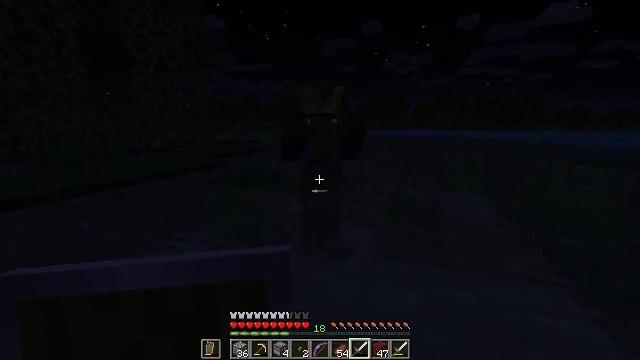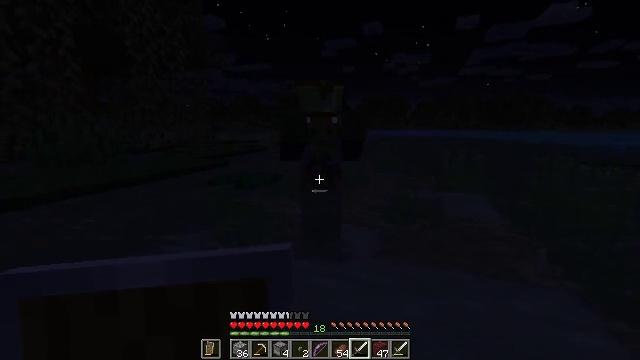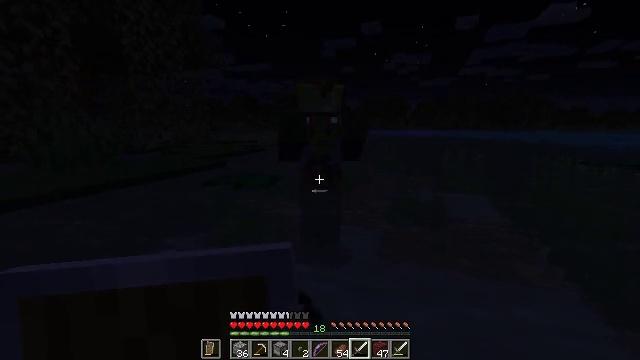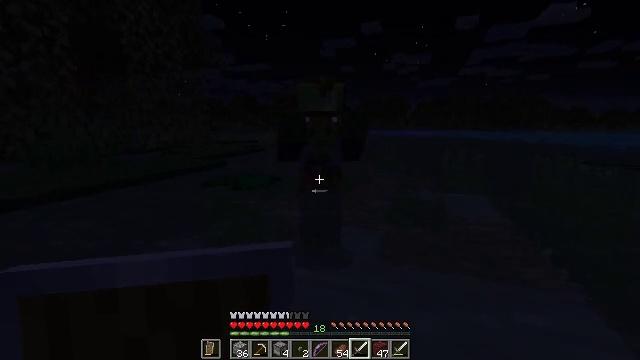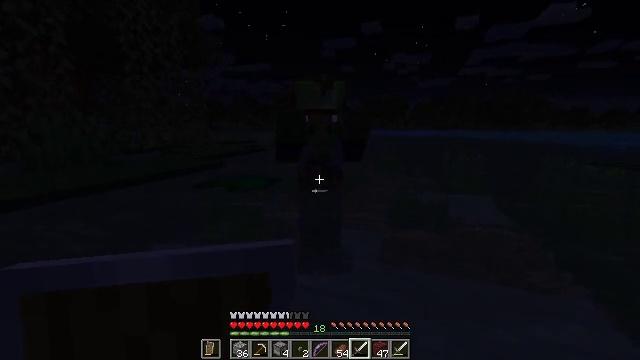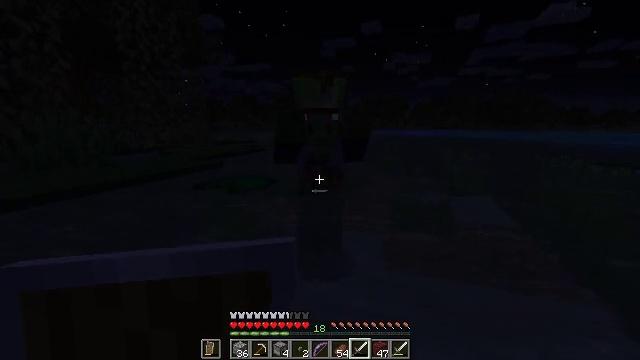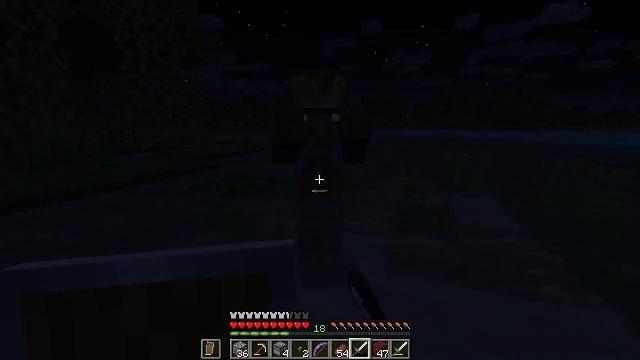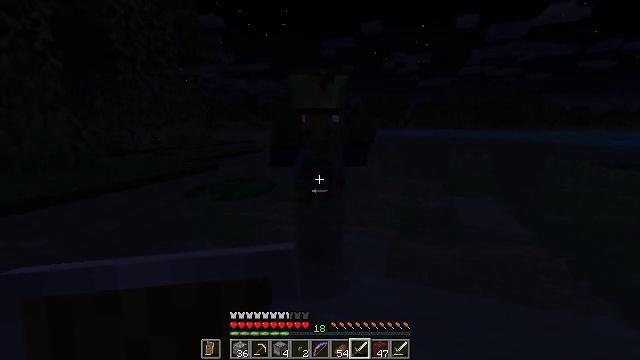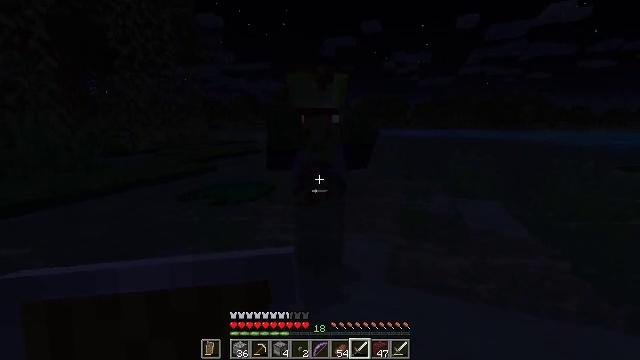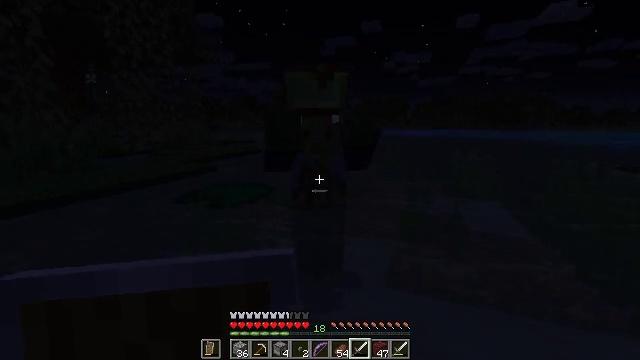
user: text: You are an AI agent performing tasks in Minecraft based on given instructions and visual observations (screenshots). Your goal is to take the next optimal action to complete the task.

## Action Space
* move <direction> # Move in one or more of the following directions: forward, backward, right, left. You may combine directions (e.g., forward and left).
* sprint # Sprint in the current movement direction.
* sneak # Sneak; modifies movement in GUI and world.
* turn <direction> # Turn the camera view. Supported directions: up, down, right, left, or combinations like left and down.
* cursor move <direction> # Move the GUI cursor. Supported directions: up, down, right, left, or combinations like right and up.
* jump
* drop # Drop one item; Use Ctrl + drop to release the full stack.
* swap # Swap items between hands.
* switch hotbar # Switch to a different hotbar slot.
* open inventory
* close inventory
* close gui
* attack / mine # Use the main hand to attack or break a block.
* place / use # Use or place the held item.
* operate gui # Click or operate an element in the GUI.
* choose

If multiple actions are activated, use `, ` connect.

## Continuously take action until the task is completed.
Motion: motion action
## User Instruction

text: Defeat the zombie villager.
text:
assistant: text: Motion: move forward, attack / mine
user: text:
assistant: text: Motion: move forward, attack / mine
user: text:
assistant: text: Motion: move forward, attack / mine
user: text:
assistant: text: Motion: move forward
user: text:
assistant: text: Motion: move forward, attack / mine
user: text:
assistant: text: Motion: move forward, attack / mine
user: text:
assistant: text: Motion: move forward, attack / mine
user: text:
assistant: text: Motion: move forward
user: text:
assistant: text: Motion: attack / mine
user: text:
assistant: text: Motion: attack / mine